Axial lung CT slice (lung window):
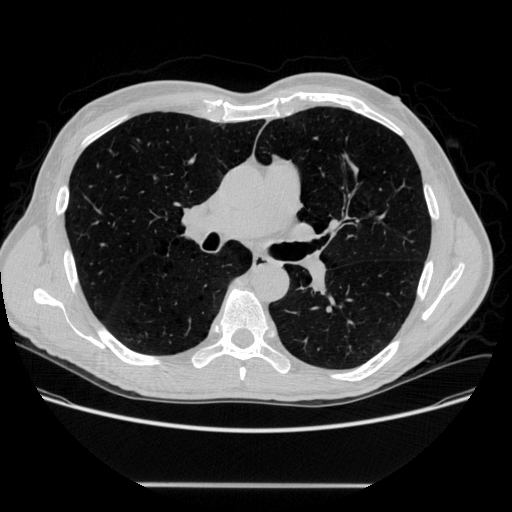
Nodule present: no